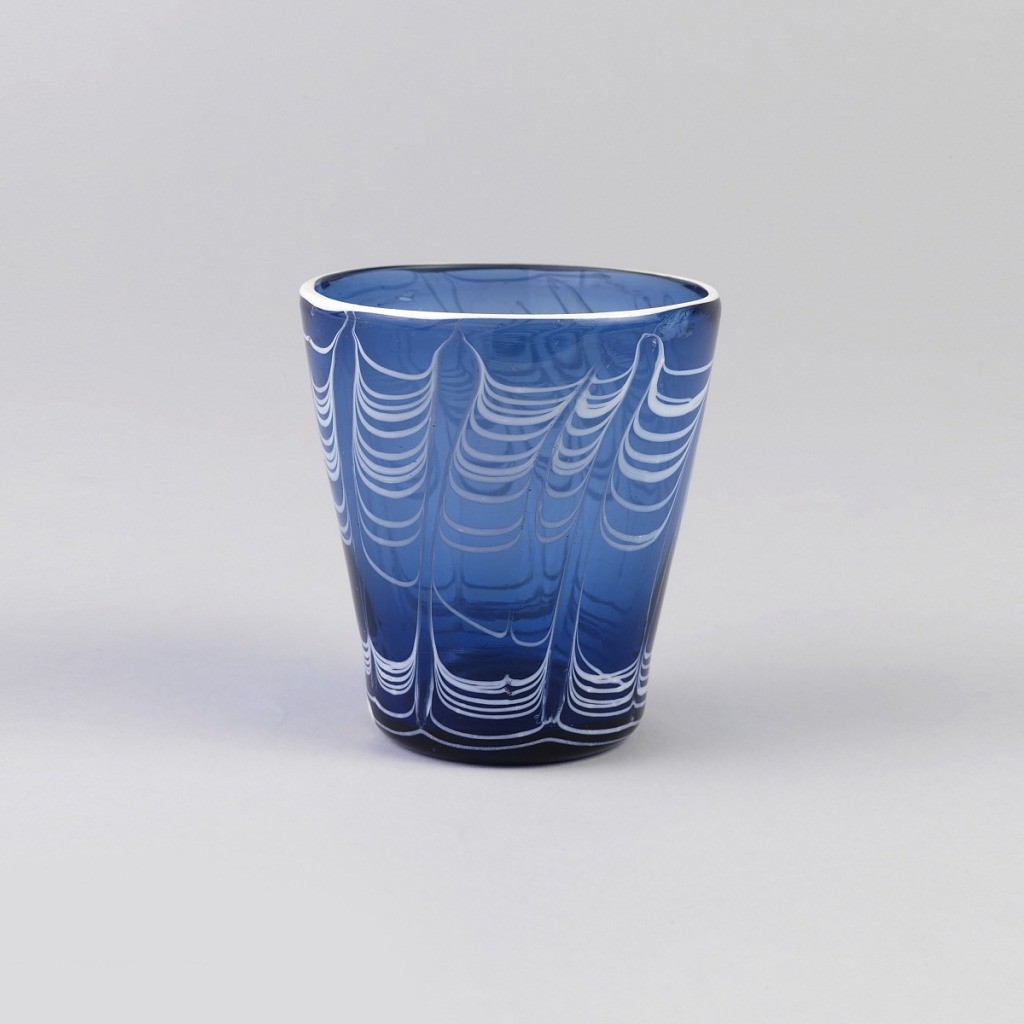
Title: Beaker
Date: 18th century
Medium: Blown glass
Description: Blue glass beaker with opaque white glass decoration in a horizontal flame pattern.